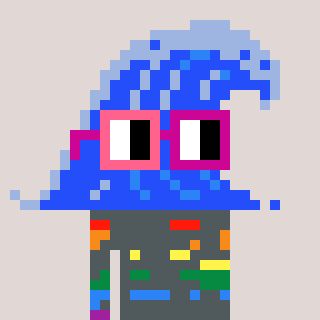
a pixel art character with square pink and red glasses, a wave-shaped head and a magenta-colored body on a warm background